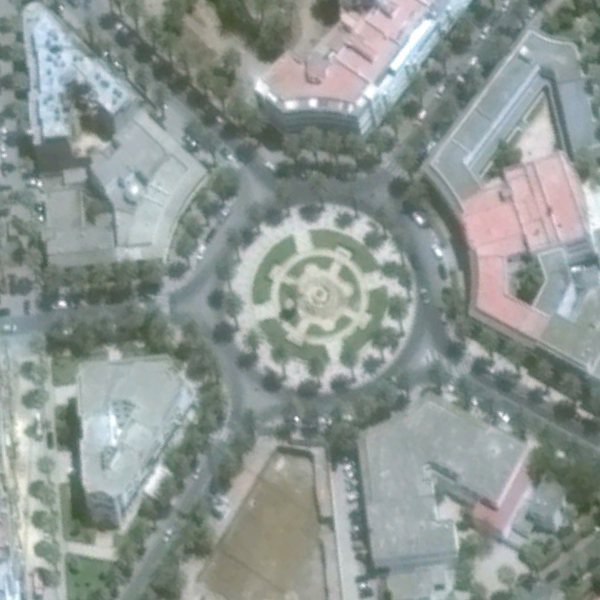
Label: Square